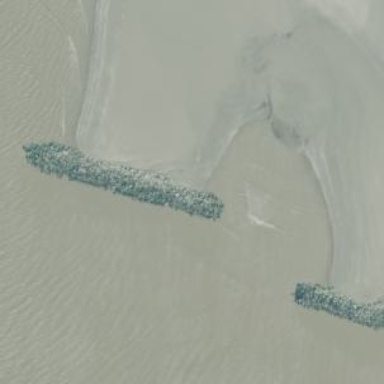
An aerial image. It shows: Breakwater structure.